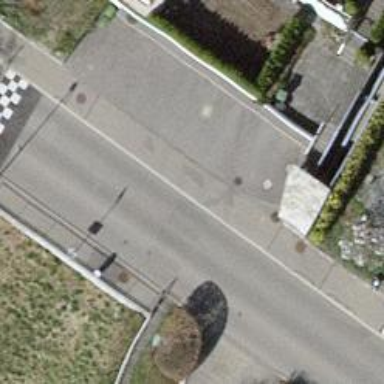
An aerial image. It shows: Bus stop with designated stop position for public transport.